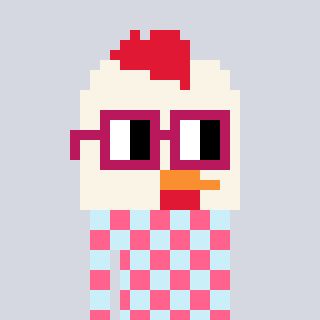
a pixel art character with square dark red glasses, a chicken-shaped head and a cold-colored body on a cool background